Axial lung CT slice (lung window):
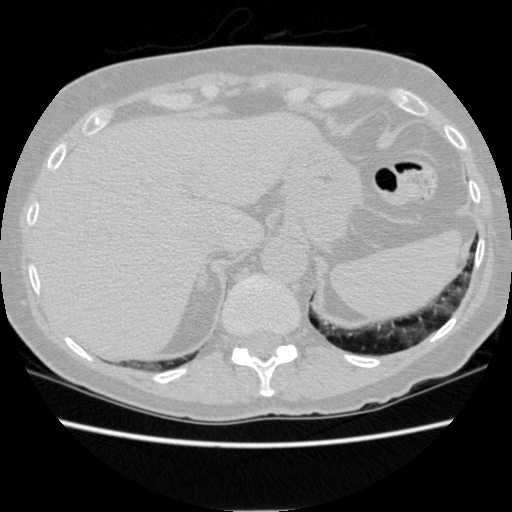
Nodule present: no